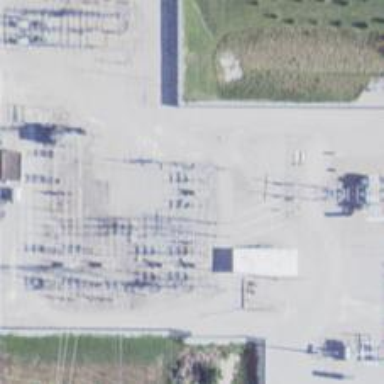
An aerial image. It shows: Switch used for power control.